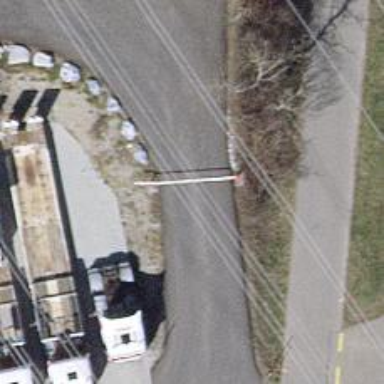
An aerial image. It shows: Lift gate barrier.